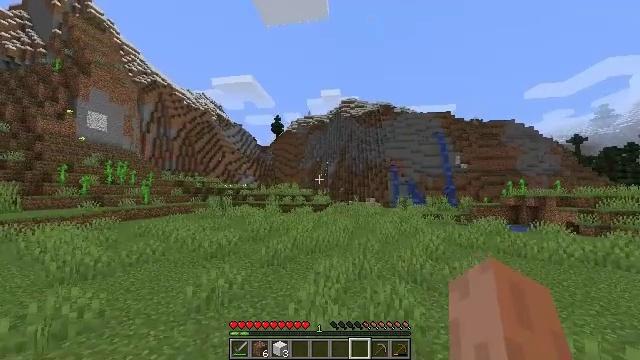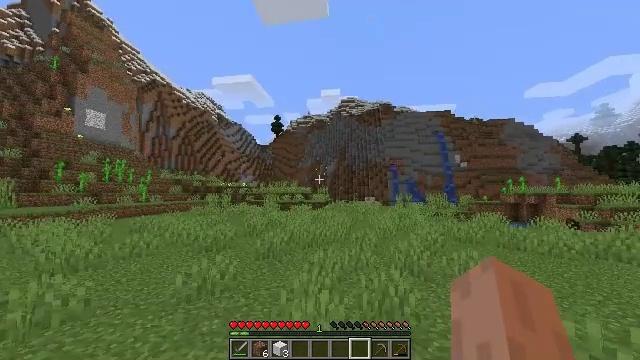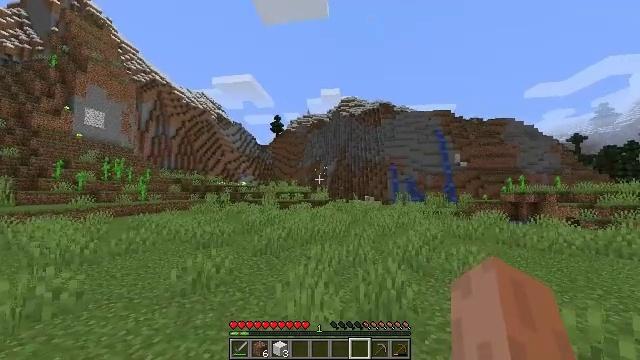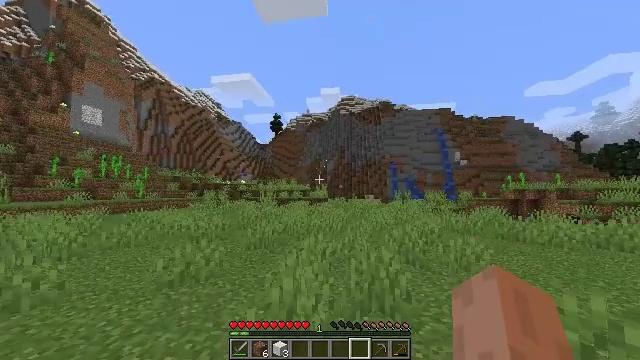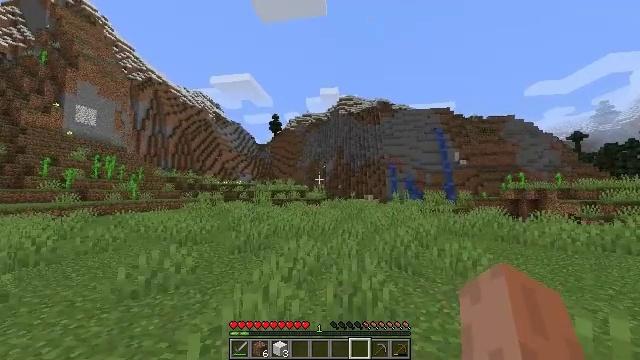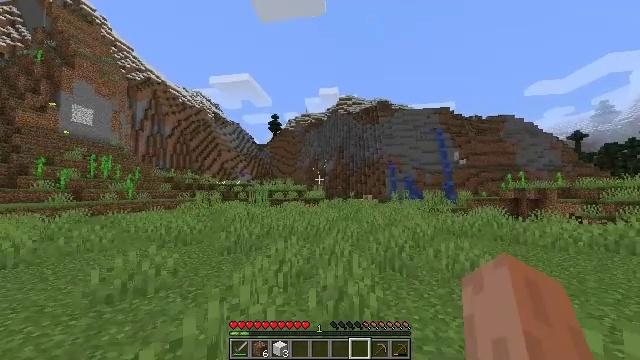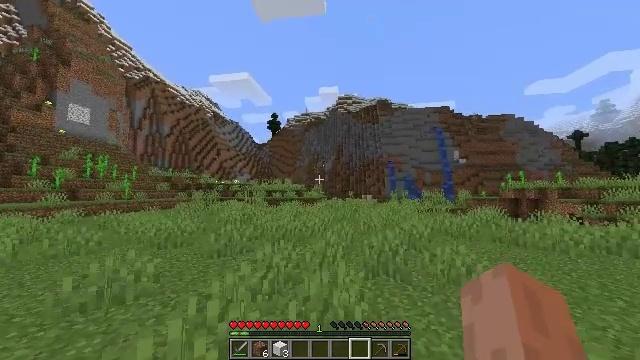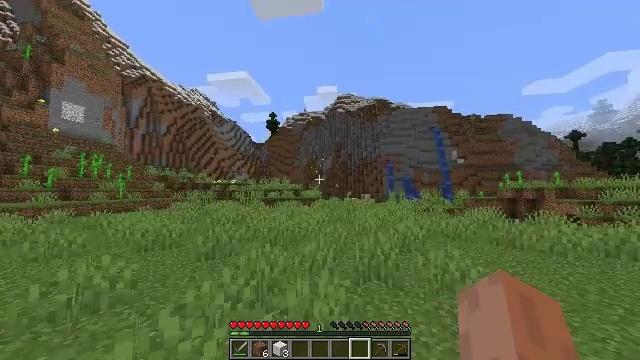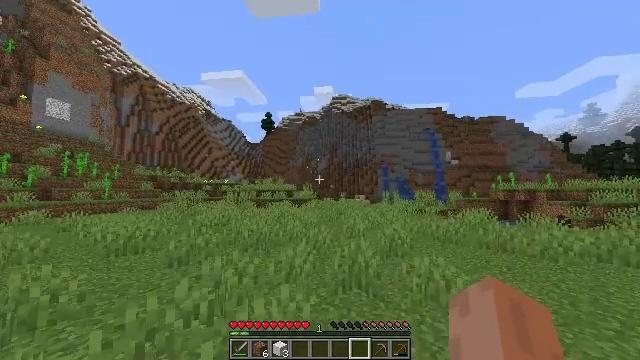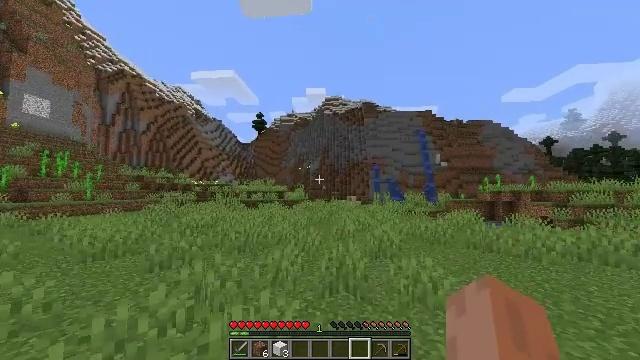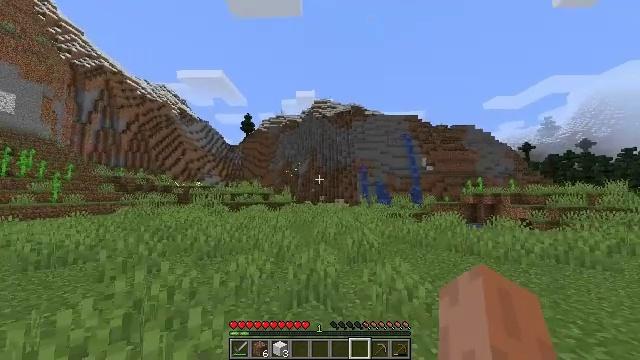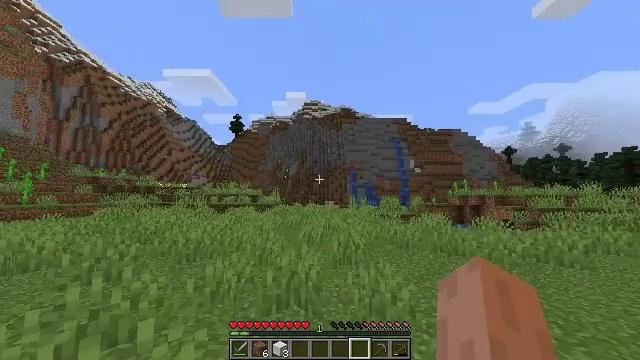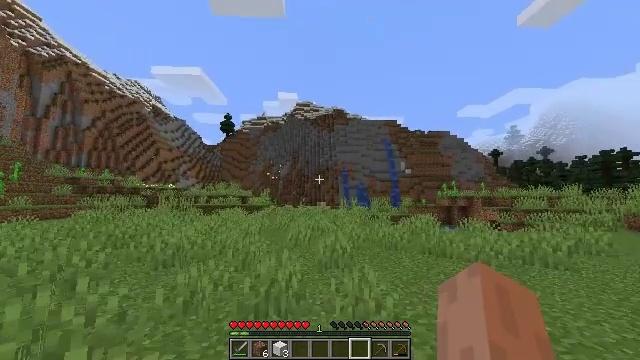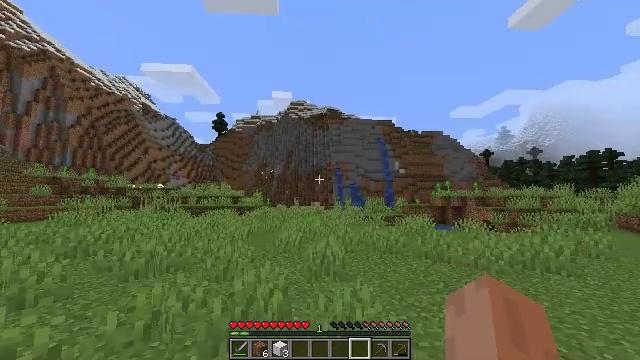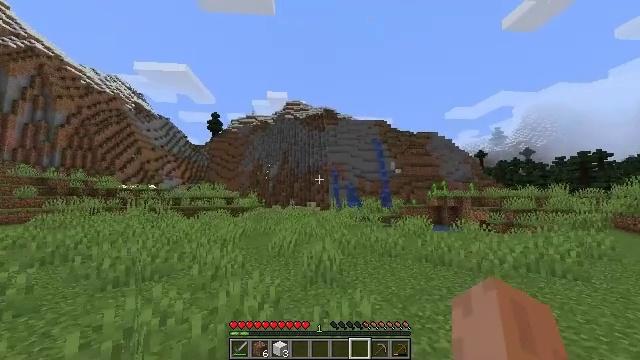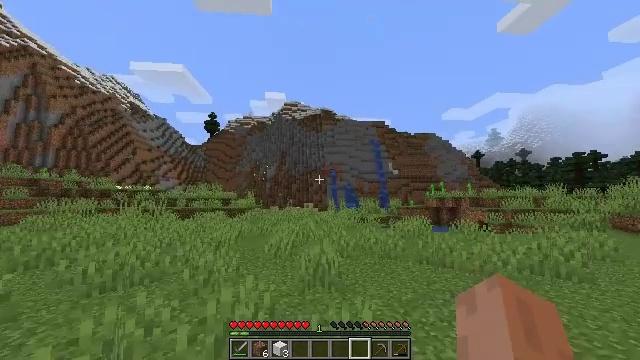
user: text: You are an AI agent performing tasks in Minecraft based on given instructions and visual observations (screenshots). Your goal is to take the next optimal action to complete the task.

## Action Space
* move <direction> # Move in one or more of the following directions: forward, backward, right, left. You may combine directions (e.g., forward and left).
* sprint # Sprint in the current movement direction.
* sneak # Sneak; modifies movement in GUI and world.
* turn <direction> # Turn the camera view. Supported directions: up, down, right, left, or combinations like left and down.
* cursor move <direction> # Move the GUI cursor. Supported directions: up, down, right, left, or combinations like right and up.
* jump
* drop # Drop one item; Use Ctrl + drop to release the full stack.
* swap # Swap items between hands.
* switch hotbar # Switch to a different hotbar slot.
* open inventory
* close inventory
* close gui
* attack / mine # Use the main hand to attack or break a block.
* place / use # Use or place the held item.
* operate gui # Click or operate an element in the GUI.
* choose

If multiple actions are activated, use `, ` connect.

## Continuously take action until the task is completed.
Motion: motion action
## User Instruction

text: Craft cooked mutton with raw mutton and coal in the furnace.
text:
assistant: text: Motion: move forward and move right
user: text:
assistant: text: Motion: move forward and move right
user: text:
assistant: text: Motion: move forward and move right
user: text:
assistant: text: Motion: move forward and move right
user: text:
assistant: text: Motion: move forward and move right
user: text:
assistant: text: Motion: move forward and move right
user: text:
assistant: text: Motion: move forward and move right
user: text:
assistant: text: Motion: move forward and move right, turn right
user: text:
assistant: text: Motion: move forward and move right, turn right
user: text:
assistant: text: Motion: move forward and move right, turn right
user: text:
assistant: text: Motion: move forward and move right, turn right
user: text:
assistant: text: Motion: move forward, turn right
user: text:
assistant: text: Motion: move forward, turn right
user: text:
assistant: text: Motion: move forward, turn right
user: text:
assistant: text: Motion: move forward
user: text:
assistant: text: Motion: move forward
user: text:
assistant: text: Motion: move forward
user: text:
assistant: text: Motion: move forward
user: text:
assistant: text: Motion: move forward
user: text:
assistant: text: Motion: move forward
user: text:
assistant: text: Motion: move forward
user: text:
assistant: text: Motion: move forward
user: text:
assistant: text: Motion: move forward
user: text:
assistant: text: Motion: move forward
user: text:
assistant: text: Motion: move forward
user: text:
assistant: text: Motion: move forward
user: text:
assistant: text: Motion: move forward
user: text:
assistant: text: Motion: move forward
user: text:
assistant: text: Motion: move forward
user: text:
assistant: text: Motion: move forward